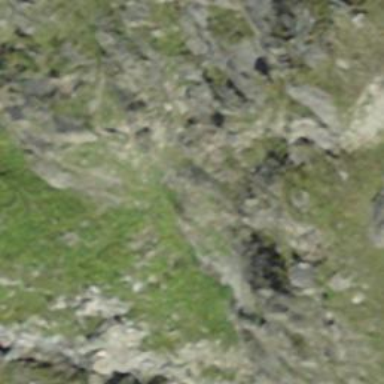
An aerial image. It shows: Natural cliff.